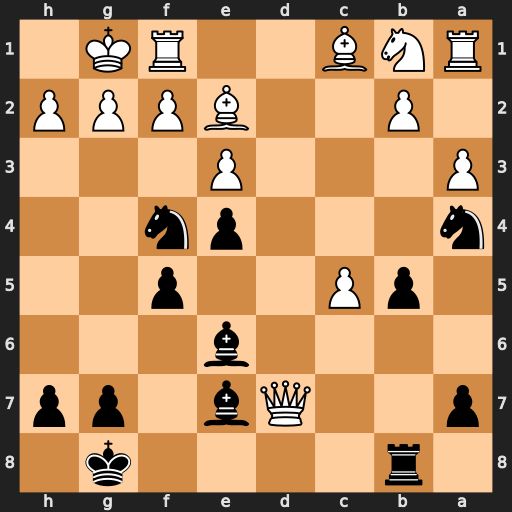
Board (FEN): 1r4k1/p2Qb1pp/4b3/1pP2p2/n3pn2/P3P3/1P2BPPP/RNB2RK1
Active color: b
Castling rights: -
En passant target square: -
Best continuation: Nxe2+ Kh1 Bxd7